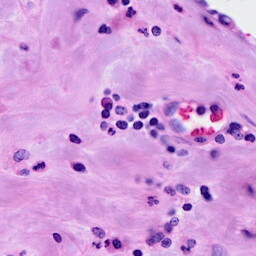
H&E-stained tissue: Breast